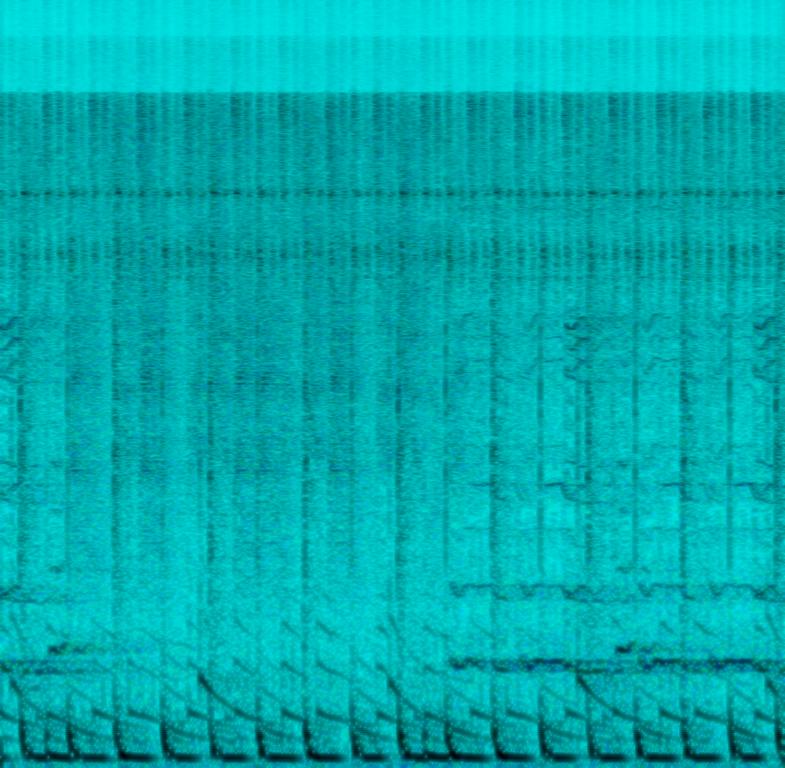
This music is an electronic instrumental. The tempo is fast with atmospheric synthesiser, digital drum arrangements and an insistent, recurring female vocalisation. The music is upbeat, youthful, trance, trippy, hypnotic, psychedelic, incessant, and enthusiastic EDM/Synth Pop.